Interaction volume radius: 5 \u00c5
Interaction volume height: 50 \u00c5
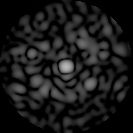
Disorder parameter: 0.8139